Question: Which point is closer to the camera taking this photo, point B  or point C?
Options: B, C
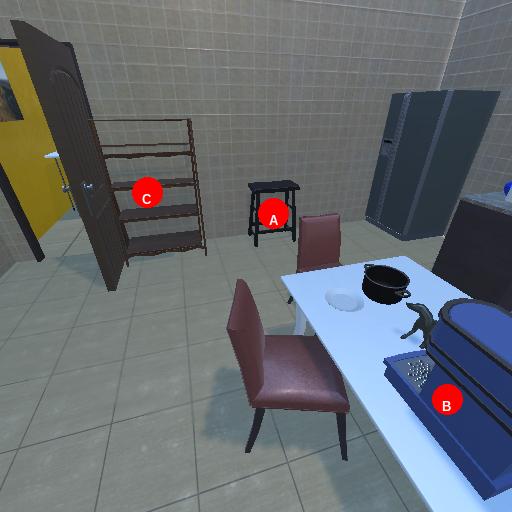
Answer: B